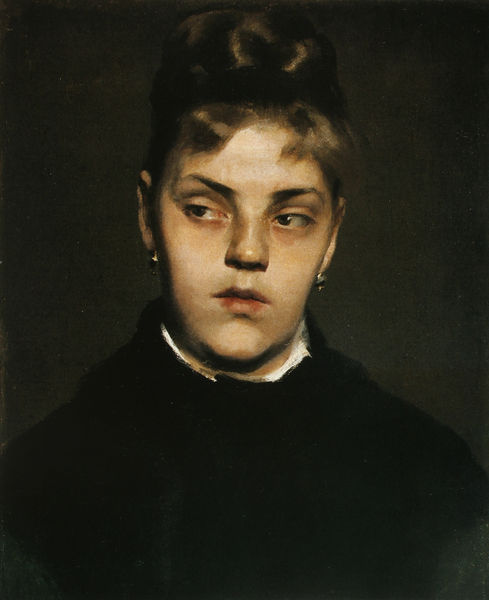
Titel: Bildnis einer jungen Frau
Künstler: Clara von Rappard
Institution: Privatbesitz
Schlagwörter: dunkel, gemälde, haut, kopf, schatten, weiß, mädchen, ocker, braun, bunt, frau, frisur, haar, hell, hintergrund, kleid, mund, nase, ohr, ohrring, schmuck, schwarz, stirn, blick, dame, rot, beige, blond, hemd, jung, augen, band, blass, blicke, bluse, böse, gesicht, kleidung, kragen, trauer, bildnis, hals, portrait, porträt, auge, dunkelheit, gewand, haare, mantel, ohrringe, augenbrauen, brustbild, en face, frontal, kinn, lippe, lippen, ohren, renaissance, pony, dutt, farbig, düster, haarband, dick, witwe, zopf, ernst, glanz, hochsteckfrisur, augenbraue, betrachter, foto, haarknoten, offen, seite, augenringe, dunkler hintergrund, schielen, seitenblick, halboffen, leibl, blickrichtung, doppelkinn, weisser kragen, ohring, krage, strenge, skeptisch, ohringe, rote lippen, dümmlich, seitlicher blick, dut, zweifel, gehoben, schwarzes gewand, daume, unzufrieden, dunkle augen, zweifelnd, missmutig, posträt, augenlick, mißtrauen, bitter, frisdur, fraukopf, ohrrong, frau junhaare hochgesteckt, blickt nach links, breite nase, ohrrinf